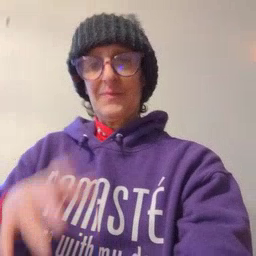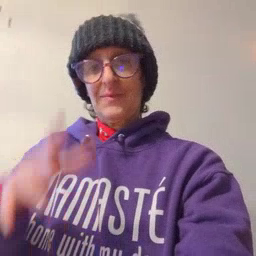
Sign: drop